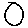
Label: circle